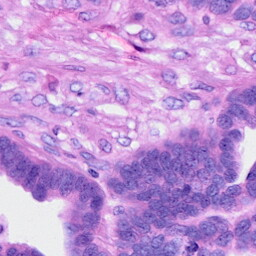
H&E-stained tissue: Ovarian